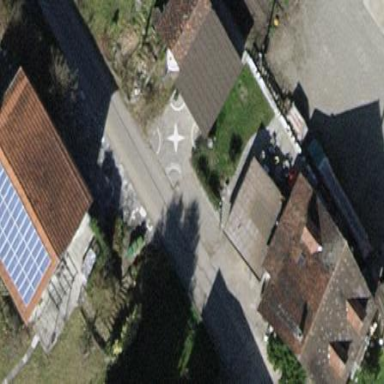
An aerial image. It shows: Group of garages.